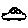
Label: car